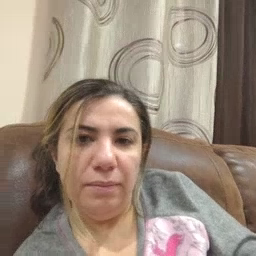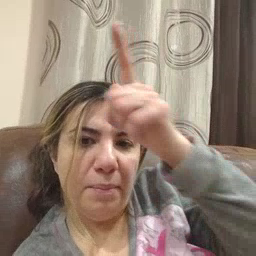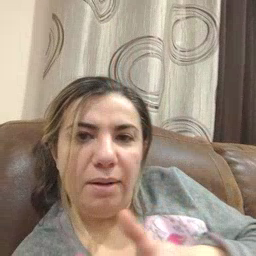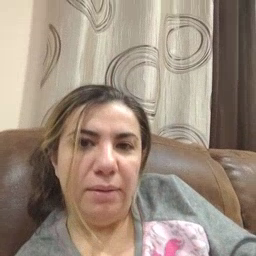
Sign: brother